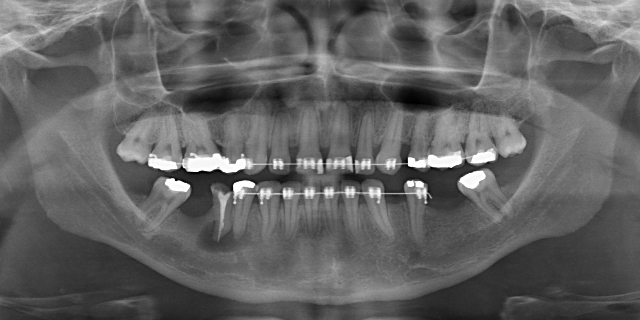
adult